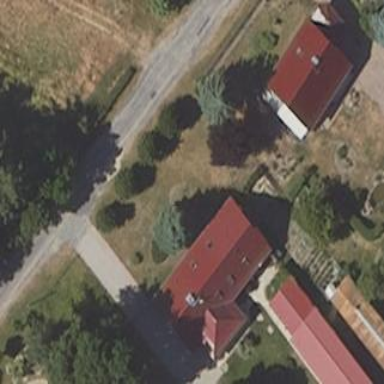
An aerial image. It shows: Simple and straightforward house.